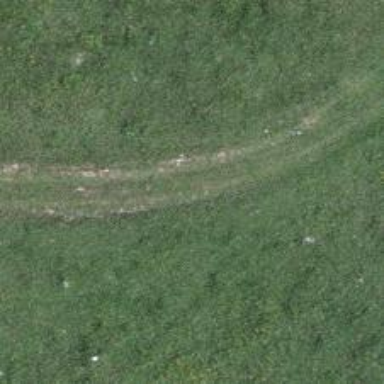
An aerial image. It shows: Track with grade 5 tracktype.